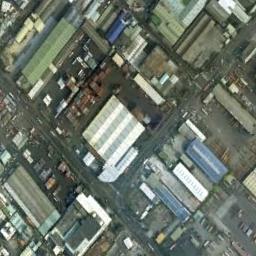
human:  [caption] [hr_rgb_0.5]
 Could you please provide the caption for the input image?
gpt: There are many houses of different shapes and sizes in the industrial zone .

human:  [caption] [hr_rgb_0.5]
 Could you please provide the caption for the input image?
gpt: The industrial area has lots of containers and some workshops of different colors and sizes .

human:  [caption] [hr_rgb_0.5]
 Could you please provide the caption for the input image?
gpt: Plants and roads in an industrial area with open-air items .

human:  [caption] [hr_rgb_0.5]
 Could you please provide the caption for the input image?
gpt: Different buildings in the industrial area have different orientations .

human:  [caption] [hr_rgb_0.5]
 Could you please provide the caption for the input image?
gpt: There are many buildings and containers on the industrial area .